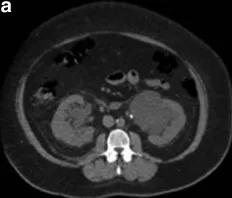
CT imaging performed in the emergency department. (a) Axial view demonstrating presence of left peripelvic cyst.
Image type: radiology (ct)